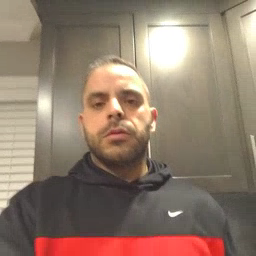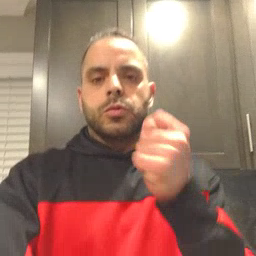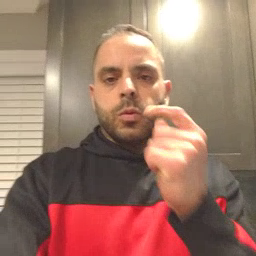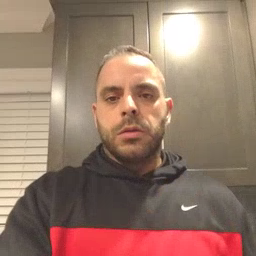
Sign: toy